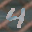
Label: 4